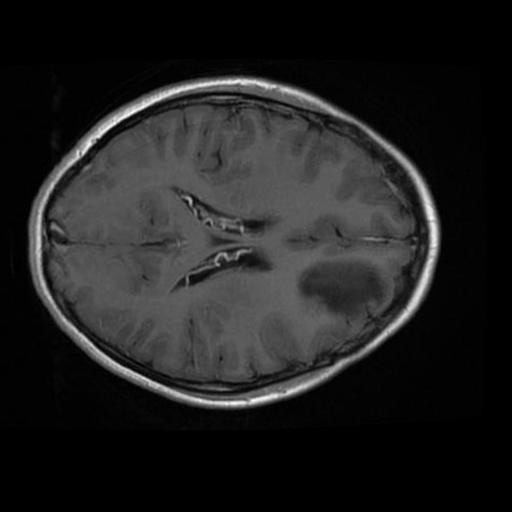
Label: brain_glioma